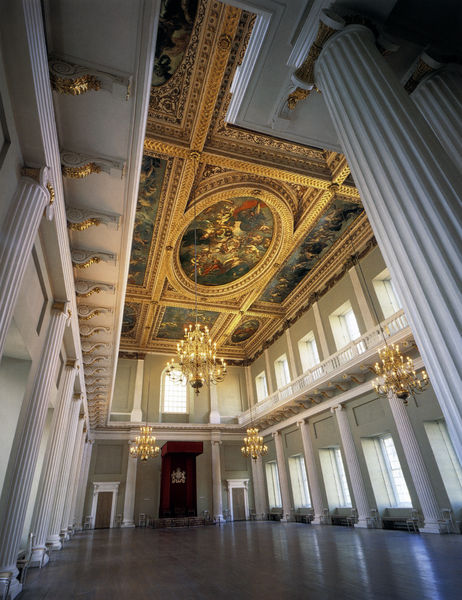
Titel: Innenansicht mit den Deckengemälden von Rubens
Künstler: Inigo Jones
Standort: London
Institution: Banqueting Hall
Schlagwörter: gemälde, rubens, schatten, weiß, grün, fenster, glas, grau, holz, lampen, licht, marmor, szene, säule, säulen, zimmer, gebäude, rot, schloss, architektur, barock, sockel, innenraum, spiegelung, brüstung, sonne, boden, gold, interieur, decke, klassizismus, schön, oval, kanneliert, bilder, perspektive, parkett, tanzsaal, empore, saal, kaiser, thron, reflexe, glanz, kerzen, kronleuchter, leuchter, lüster, stuck, balken, geländer, lichtreflexe, galerie, halle, foto, fotografie, photographie, medaillon, scheiben, kapitelle, kapitell, photo, fries, sims, gesims, farbfoto, untersicht, ionisch, baldachin, geschosse, kasetten, kassetten, kassettendecke, konsole, deckengemälde, fresko, dorisch, london, prunk, aufnahme, vertäfelung, durchfensterung, rondell, dorische säulen, speisesaal, kanellur, thronsaal, blattgold, verzeirungen, rflexe, konsolsteine, bankettsaal